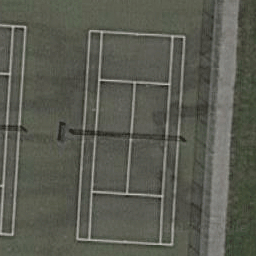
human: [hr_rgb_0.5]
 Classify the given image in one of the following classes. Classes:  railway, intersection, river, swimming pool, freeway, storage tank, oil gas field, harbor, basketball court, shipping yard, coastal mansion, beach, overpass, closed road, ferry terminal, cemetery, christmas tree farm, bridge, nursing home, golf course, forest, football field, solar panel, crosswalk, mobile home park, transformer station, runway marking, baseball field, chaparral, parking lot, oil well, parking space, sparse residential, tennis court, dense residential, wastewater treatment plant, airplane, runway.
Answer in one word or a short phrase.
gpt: tennis court